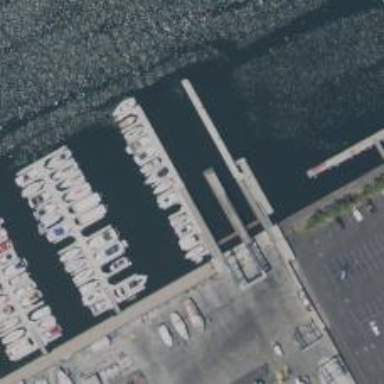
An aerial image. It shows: Man-made pier.